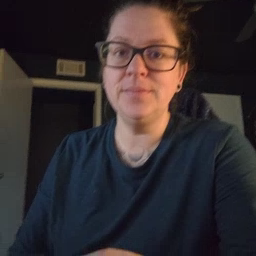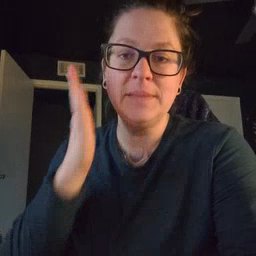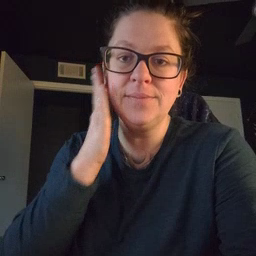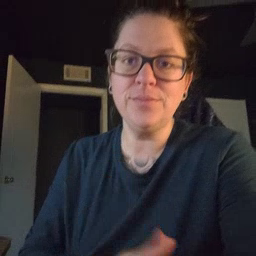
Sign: bed